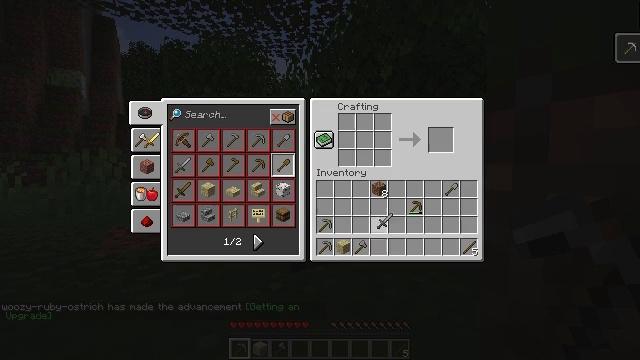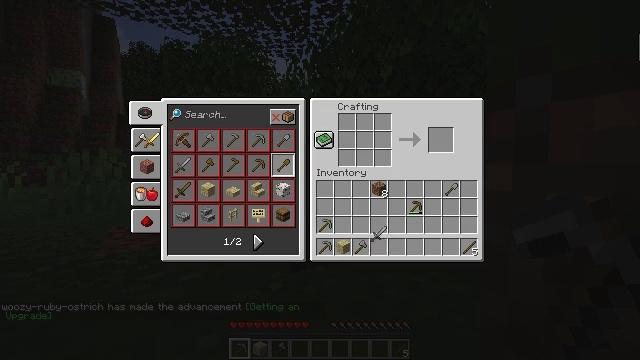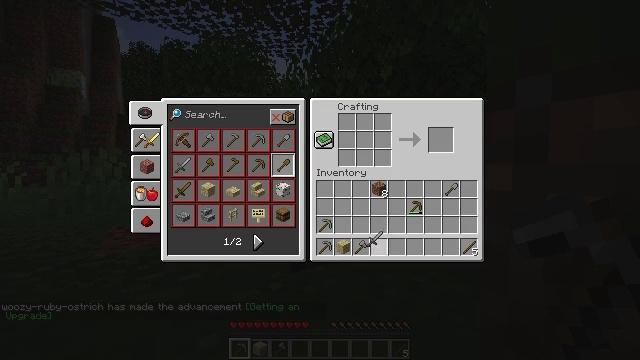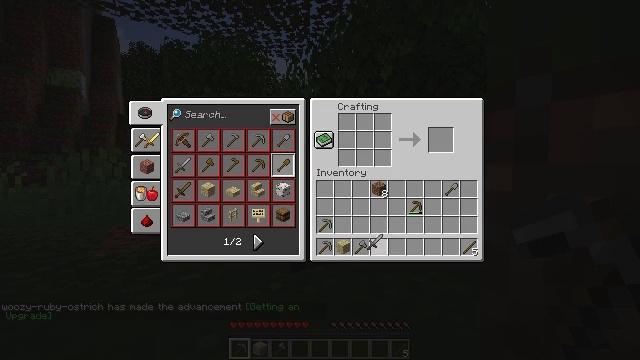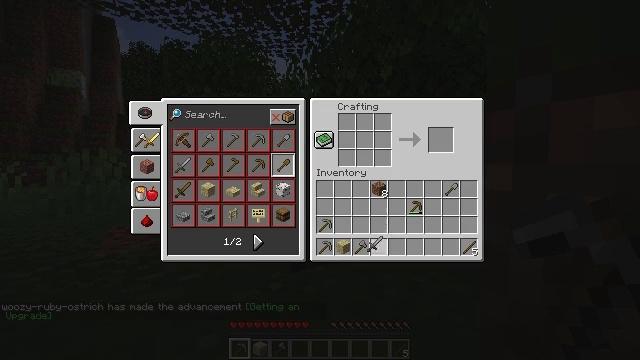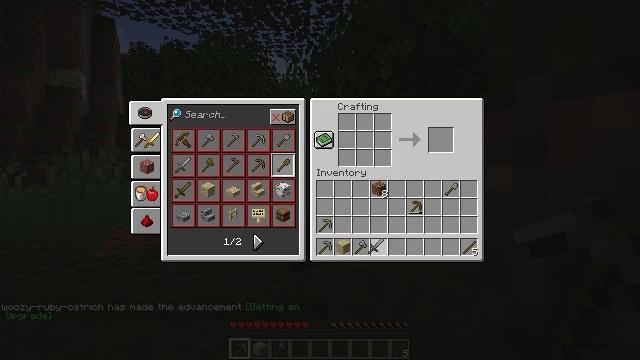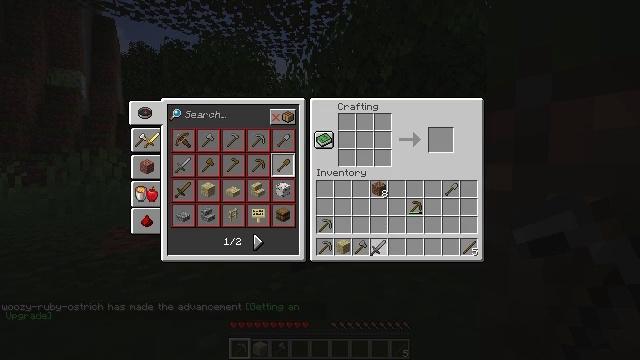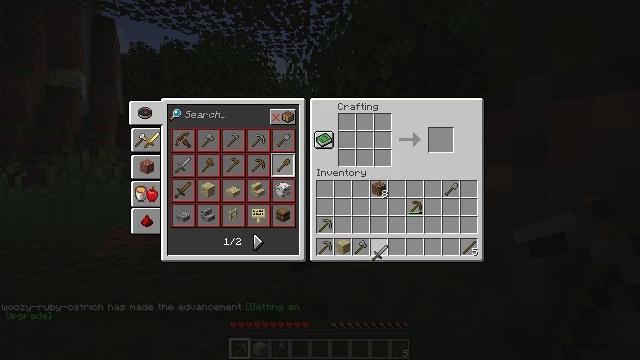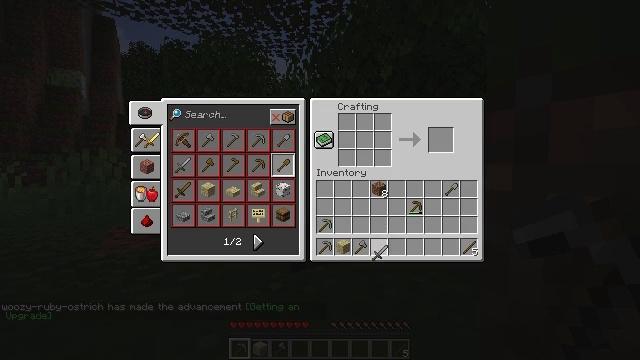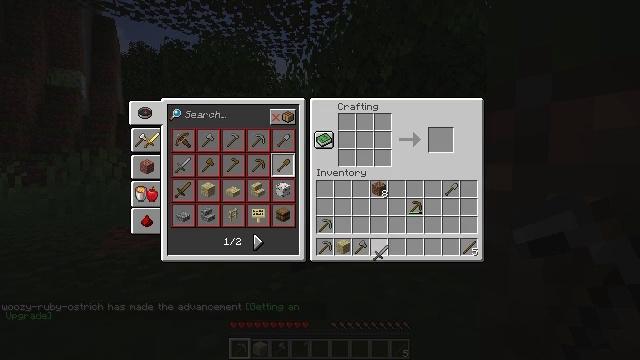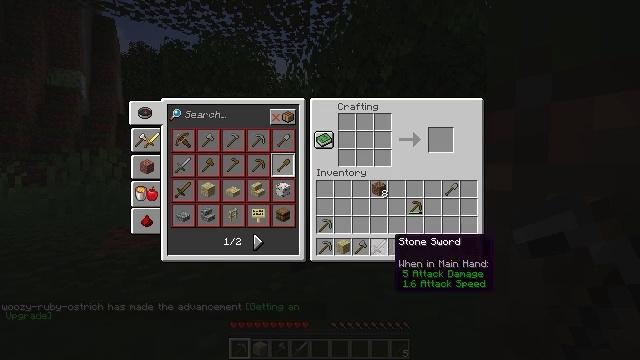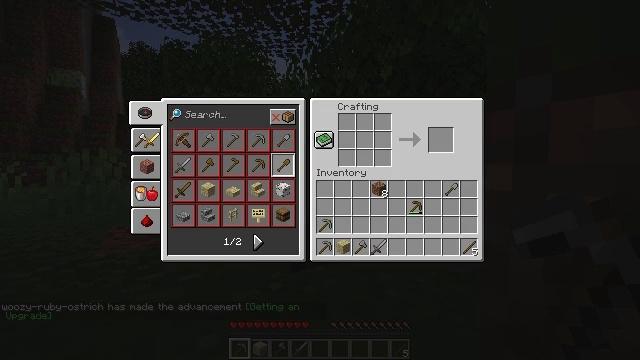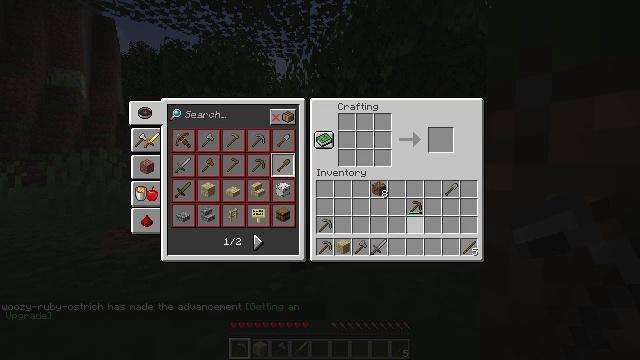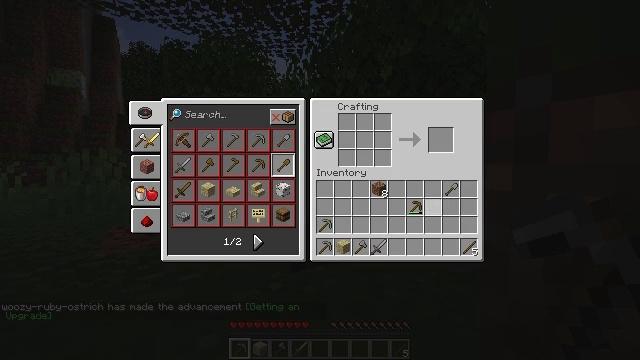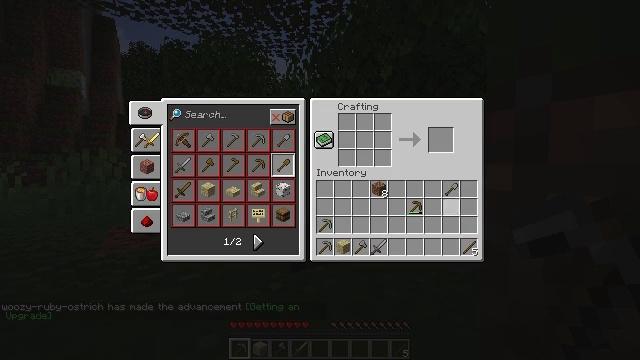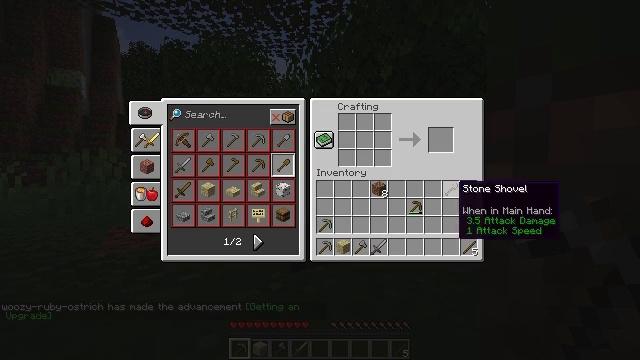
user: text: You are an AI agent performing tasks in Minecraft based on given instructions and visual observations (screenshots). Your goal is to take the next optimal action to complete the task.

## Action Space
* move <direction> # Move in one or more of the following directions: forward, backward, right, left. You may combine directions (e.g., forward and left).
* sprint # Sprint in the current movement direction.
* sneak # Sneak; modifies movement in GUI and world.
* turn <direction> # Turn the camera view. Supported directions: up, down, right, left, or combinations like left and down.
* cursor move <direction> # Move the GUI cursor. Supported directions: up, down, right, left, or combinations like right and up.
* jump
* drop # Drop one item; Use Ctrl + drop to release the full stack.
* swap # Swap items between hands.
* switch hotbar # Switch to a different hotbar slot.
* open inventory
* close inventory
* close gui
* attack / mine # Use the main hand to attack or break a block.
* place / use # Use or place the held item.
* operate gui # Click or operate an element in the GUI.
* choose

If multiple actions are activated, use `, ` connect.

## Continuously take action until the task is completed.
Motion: motion action
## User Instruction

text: Remove birch planks from the inventory.
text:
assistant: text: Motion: cursor move down, open gui
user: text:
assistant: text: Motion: no_op
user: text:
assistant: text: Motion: no_op
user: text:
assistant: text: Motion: no_op
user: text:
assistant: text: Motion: no_op
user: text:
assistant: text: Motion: no_op
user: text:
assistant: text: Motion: operate gui
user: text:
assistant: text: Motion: operate gui
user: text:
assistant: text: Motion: operate gui
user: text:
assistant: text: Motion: no_op
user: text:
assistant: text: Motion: cursor move right and up
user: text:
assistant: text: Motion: cursor move right and up
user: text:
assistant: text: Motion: cursor move right and up
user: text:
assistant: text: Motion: cursor move right and up
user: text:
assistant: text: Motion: no_op
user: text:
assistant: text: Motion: no_op
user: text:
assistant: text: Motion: no_op
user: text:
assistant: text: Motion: operate gui
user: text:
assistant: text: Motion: operate gui
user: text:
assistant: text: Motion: operate gui
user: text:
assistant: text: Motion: cursor move left
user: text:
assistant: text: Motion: cursor move left and down
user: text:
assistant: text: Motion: cursor move left and down
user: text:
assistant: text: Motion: cursor move left and down
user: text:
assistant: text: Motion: no_op
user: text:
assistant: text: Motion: no_op
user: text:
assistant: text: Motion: no_op
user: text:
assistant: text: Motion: no_op
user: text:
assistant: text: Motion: operate gui
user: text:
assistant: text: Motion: operate gui